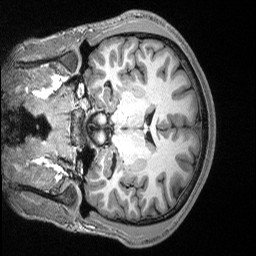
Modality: T1w
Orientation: coronal
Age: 20
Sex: male